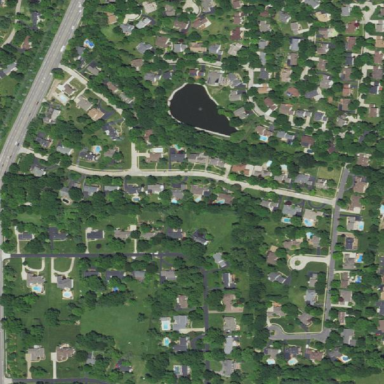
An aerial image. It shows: Single-family residential area.